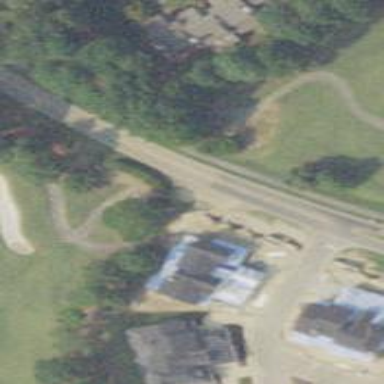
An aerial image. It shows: Path for golf carts.